Question: I am trying to set up Xcode5 to create a C++ application which uses the libspotify.framework SDK. I have tried several combinations of adding the framework to the build phases, changing search paths, etc. The program will build but it fails at runtime throwing an error (below).
So far, in my programming experience, I have been able to link static libraries into Xcode C++ programs, but this is the first time I am trying to link a *.framework library into a C++ program.
Can anyone point out the step-by-step instructions on how to include a *.framework in a simple C++ console application? I'm pretty sure this is a "C" library so it should be possible, right?
Simple program:
'''
#include <iostream>
#include "api.h"
int main(int argc, const char * argv[])
{
// do some simple thing with the api
return 0;
}
'''
Runtime Error:
> dyld: Library not loaded:
@loader_path/../Frameworks/libspotify.framework/libspotify
Referenced from:
/Users/mjb/Desktop/SpotifyTest/DerivedData/SpotifyTest/Build/Products/Debug/SpotifyTest
Reason: image not found Program ended with exit code: 9(lldb)
Screenshot of the Xcode Project:

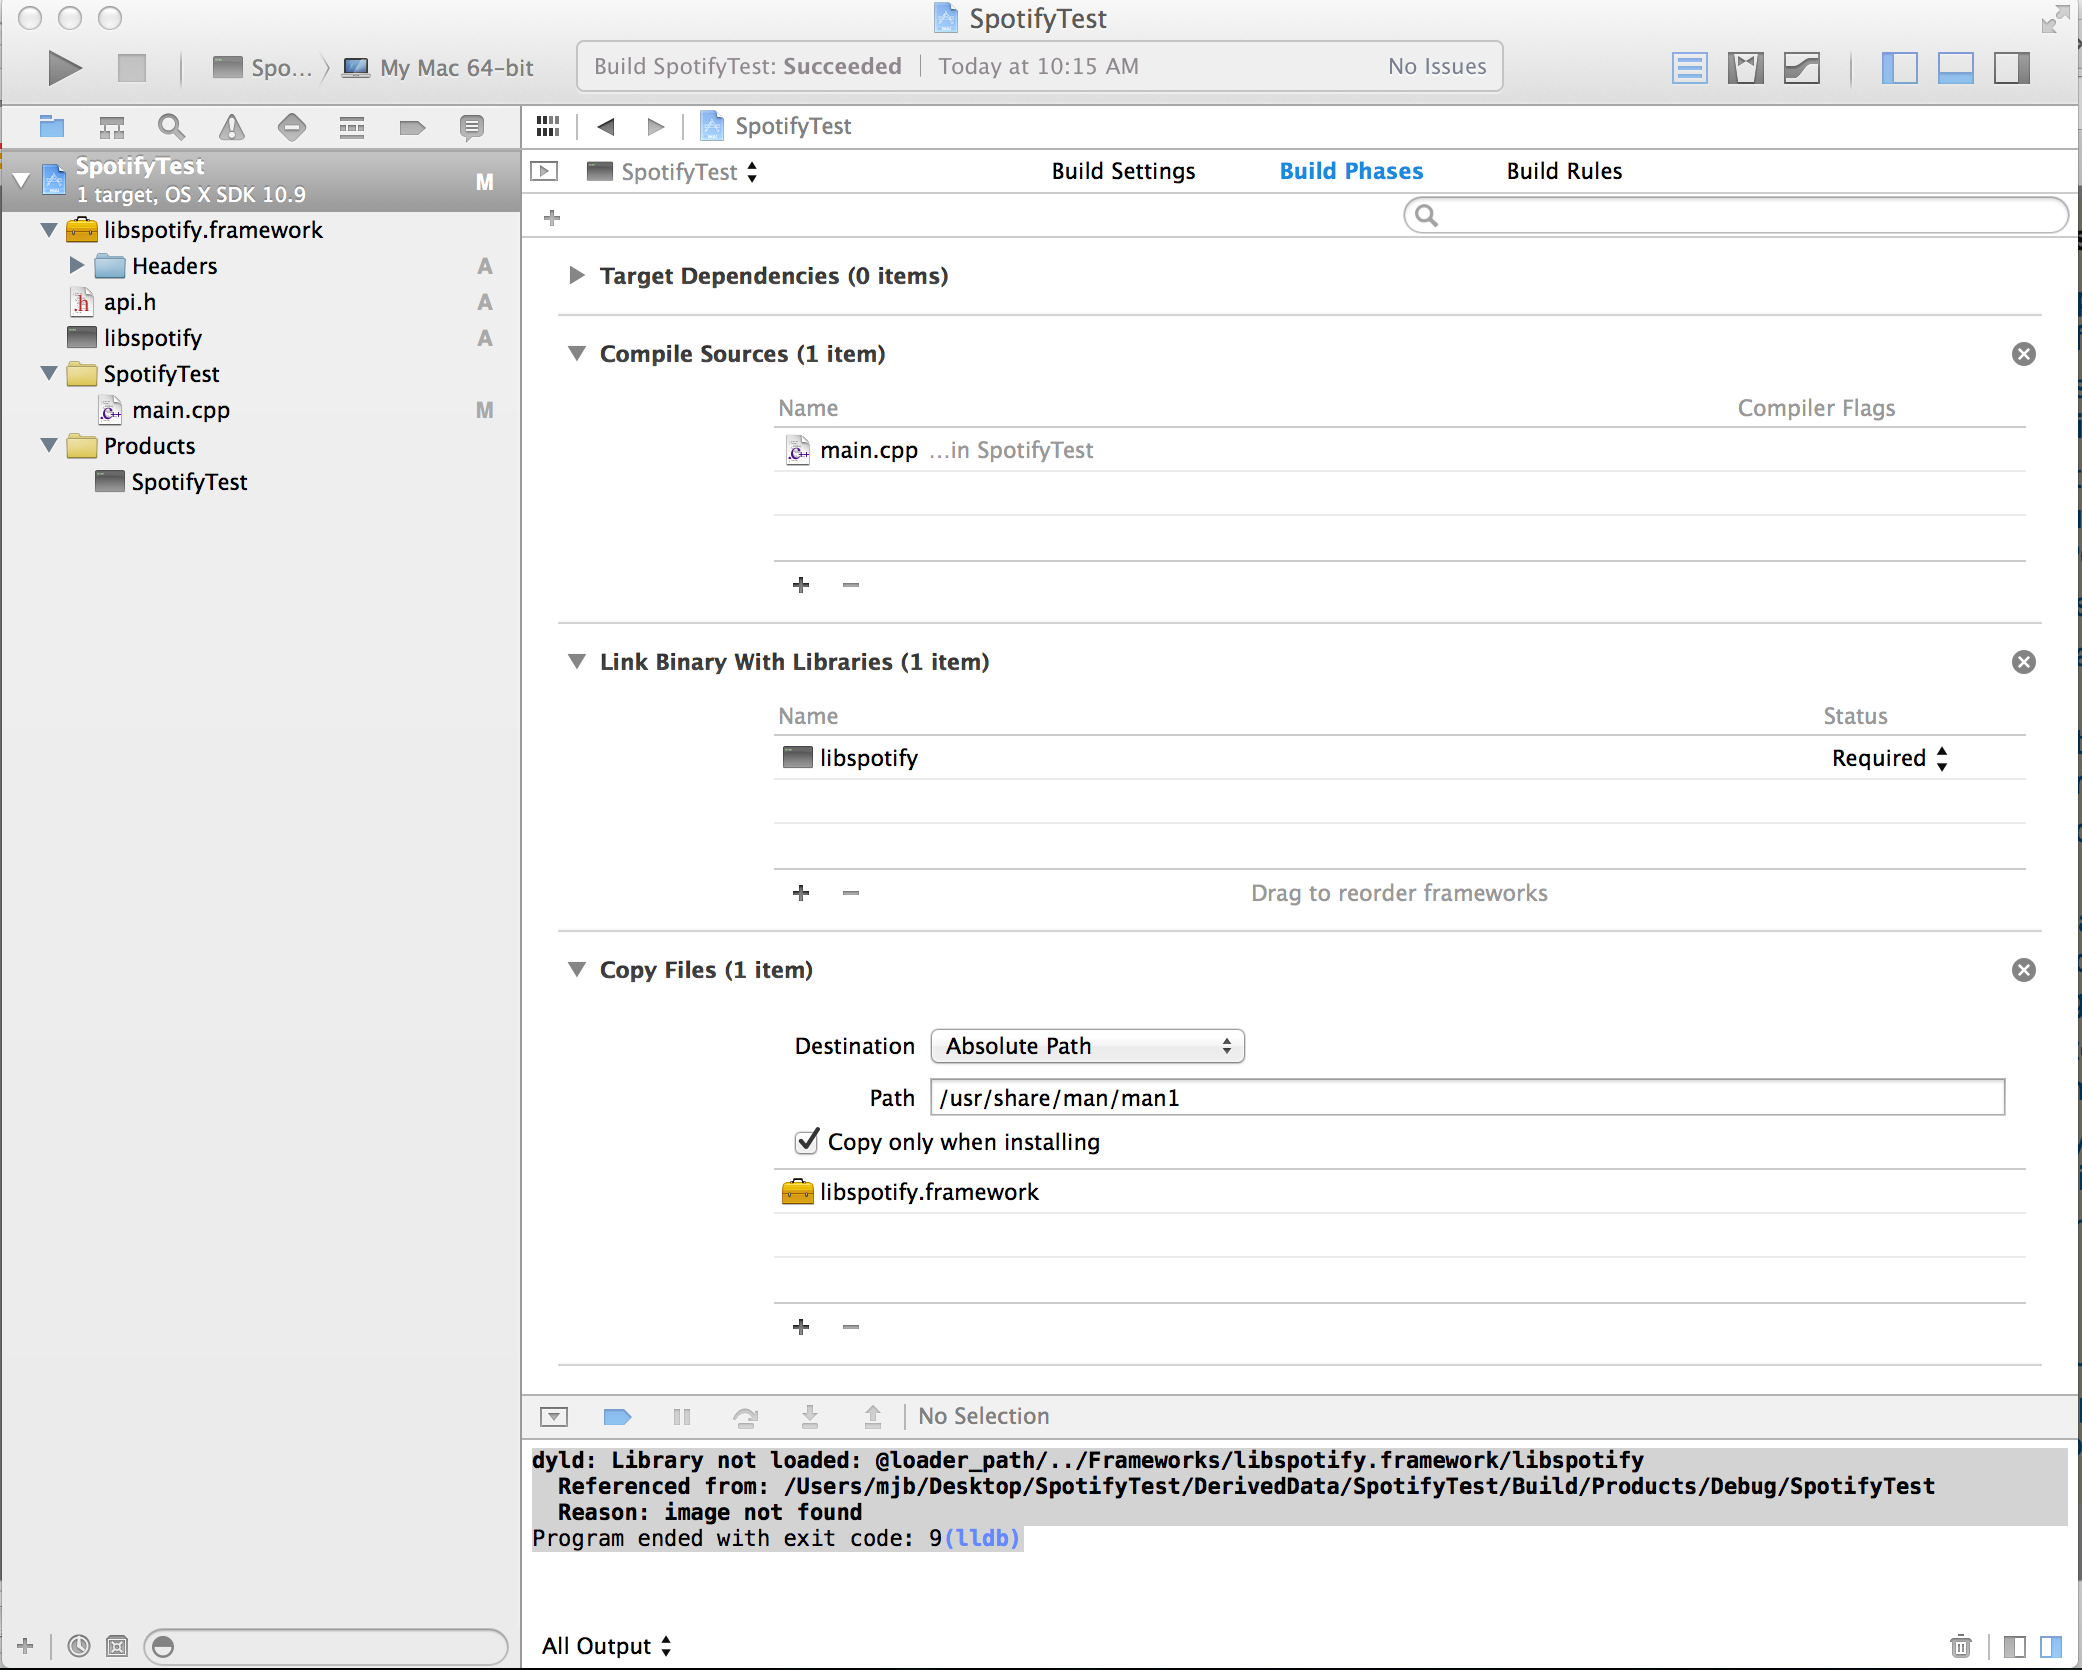
Answer: Follow the instructions from the 'README' file provided with libspotify. I have included these below:
1. Drag and drop libspotify.framework to the "Frameworks" group in the project navigator. Check "Copy items into destination groups's folder (if needed)".
2. In the project navigator, select your project. Select your target and select the "Build Phases" tab.
3. Click on "Add Build Phase->Add Copy files".
4. Select Destination "Frameworks" in the "Copy Files" group.
5. You probably want to rename this build phase by double clicking on the title. Name it something like "Copy Frameworks".
6. Drag libspotify.framework from the project navigator and drop it in the "Copy Frameworks" group.
7. Build. You can confirm that the above worked by right-clicking on your .app under Products in the project navigator and and selecting "Show in Finder" in the menu. Right-click on the application bundle and choose "Show Package Contents". Verify that have a Contents/Frameworks/libspotify.framework folder in there.
When you include the API header, do it like this:
'''
#include <libspotify/api.h>
'''